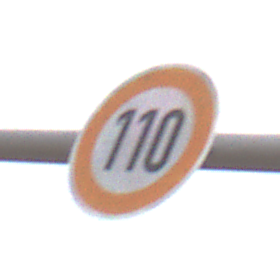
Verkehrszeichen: Geschwindigkeit110
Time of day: Midday
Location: Outdoor (RoadRail)
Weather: Overcast
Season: NotSpecified
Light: Natural